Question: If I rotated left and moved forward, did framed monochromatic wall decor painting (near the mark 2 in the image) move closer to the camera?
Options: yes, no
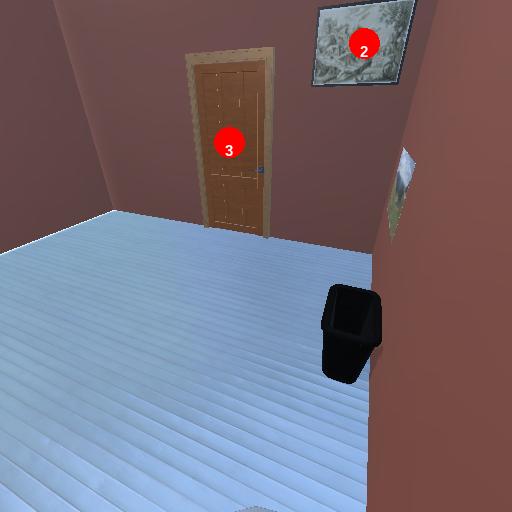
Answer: yes